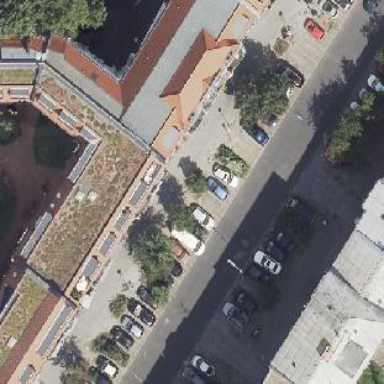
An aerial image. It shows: Building consisting of apartments with double saltbox roof shape.